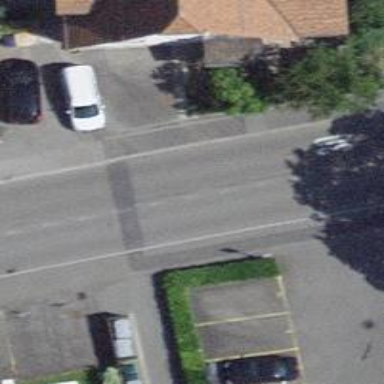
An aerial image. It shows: Kerb serving as barrier.